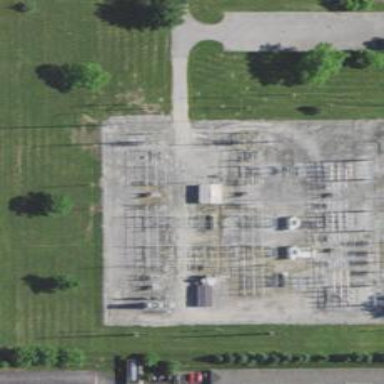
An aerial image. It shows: Switch for power supply.